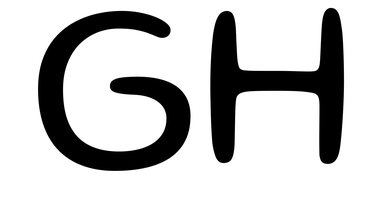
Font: Gluten_Light